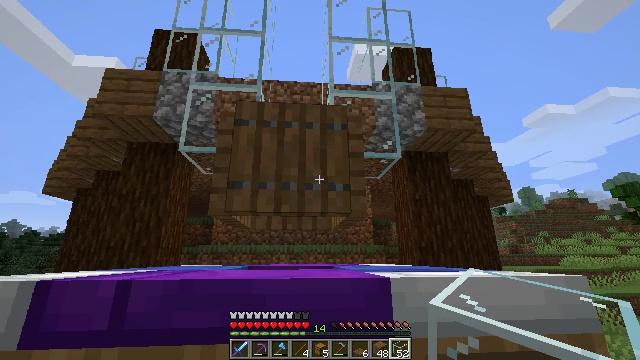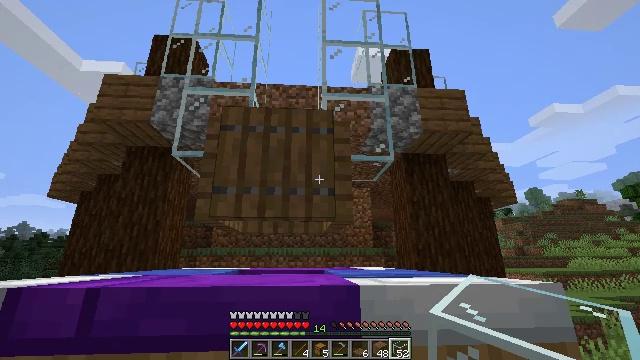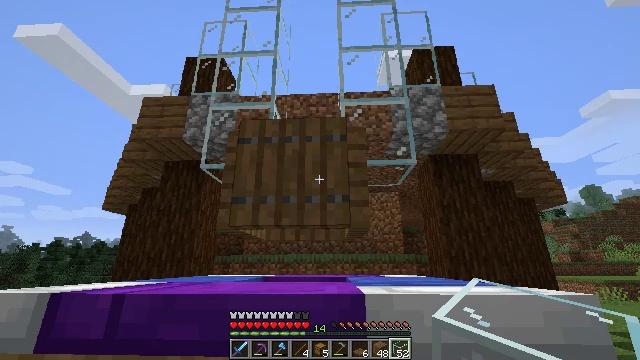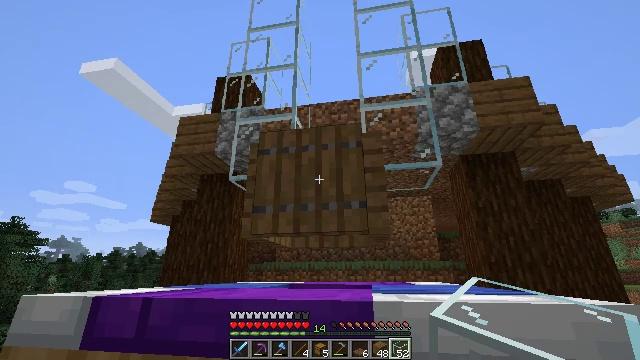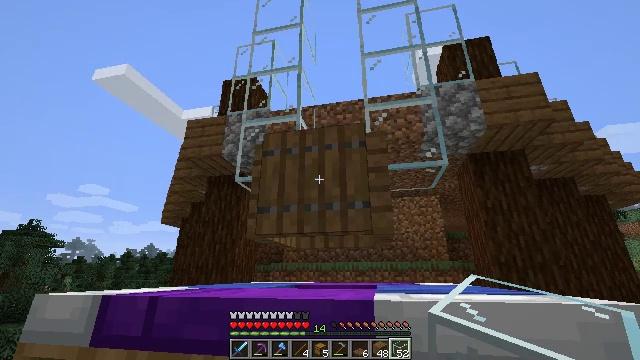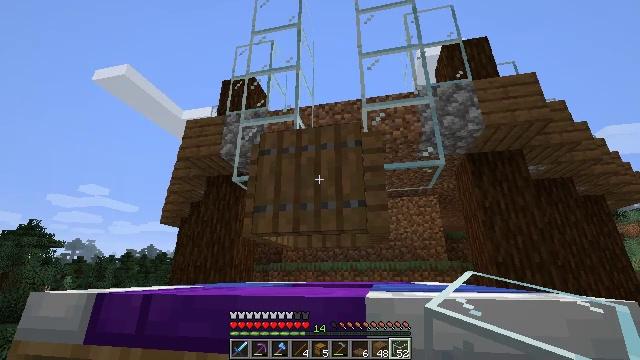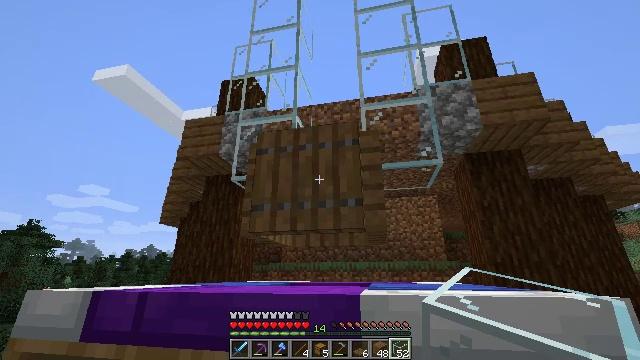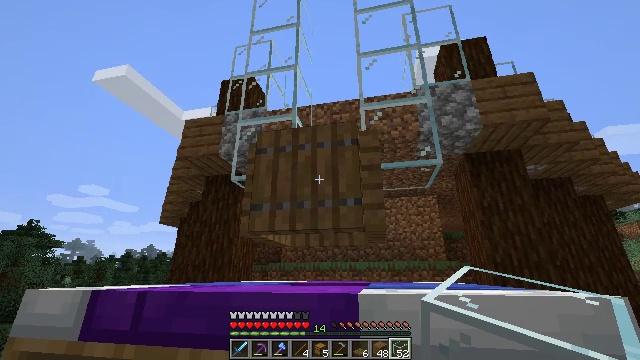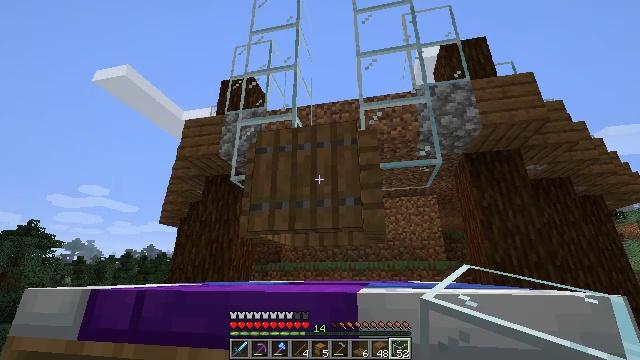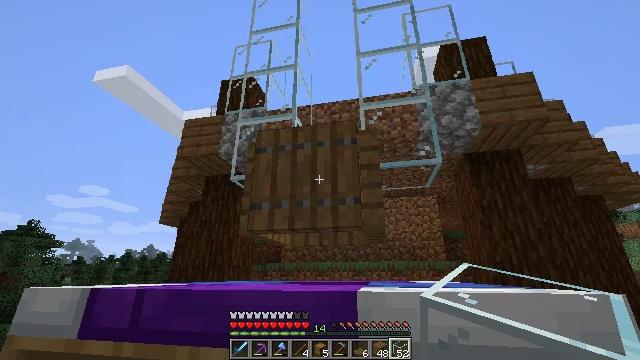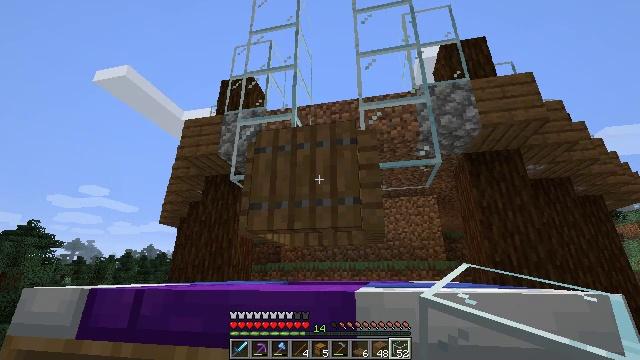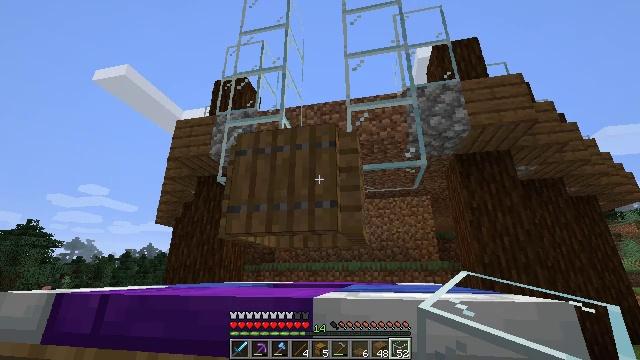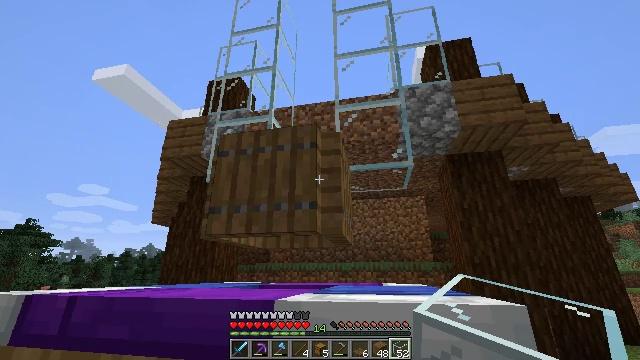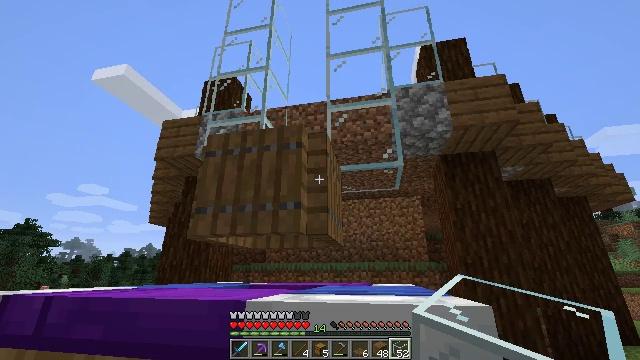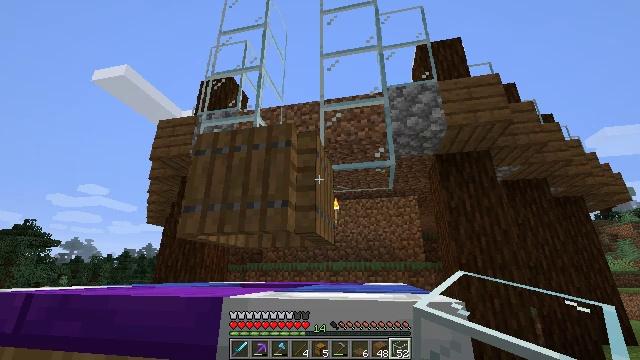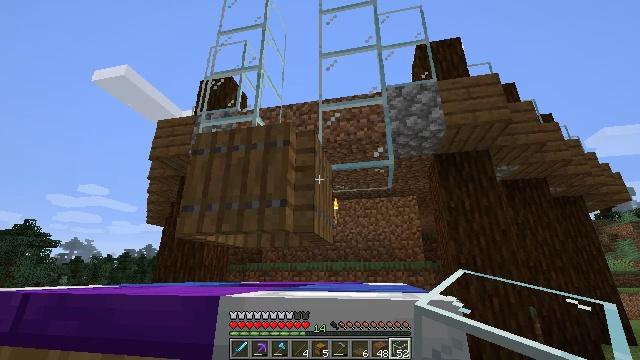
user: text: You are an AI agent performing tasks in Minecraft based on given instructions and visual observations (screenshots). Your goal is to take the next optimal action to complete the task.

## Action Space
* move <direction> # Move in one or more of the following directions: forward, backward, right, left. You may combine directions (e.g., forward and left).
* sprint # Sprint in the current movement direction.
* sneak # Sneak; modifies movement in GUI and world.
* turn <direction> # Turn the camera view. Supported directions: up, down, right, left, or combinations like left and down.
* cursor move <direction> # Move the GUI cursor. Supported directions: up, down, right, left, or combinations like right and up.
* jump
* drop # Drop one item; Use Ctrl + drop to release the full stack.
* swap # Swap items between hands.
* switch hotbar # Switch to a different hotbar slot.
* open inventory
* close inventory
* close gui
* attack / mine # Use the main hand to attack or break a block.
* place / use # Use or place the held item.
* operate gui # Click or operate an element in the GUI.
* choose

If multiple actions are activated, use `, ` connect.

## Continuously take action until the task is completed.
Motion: motion action
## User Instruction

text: Break the blue bed to move it.
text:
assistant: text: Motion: move right, turn left
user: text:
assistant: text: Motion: turn left and up
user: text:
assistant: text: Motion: turn left and up
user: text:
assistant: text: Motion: turn left
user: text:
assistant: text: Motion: no_op
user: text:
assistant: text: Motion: no_op
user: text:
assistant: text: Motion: no_op
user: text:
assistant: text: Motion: no_op
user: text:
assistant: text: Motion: no_op
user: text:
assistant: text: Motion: move right
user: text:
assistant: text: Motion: move right
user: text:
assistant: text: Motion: move right
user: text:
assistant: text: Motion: no_op
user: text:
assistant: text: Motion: no_op
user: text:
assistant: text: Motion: no_op
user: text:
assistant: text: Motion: no_op
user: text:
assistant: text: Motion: no_op
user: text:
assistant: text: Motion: no_op
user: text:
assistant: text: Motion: no_op
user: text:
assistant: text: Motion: no_op
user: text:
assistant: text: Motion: no_op
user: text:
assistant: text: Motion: no_op
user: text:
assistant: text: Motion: turn left and up
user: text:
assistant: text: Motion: turn left and up
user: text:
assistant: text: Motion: turn up
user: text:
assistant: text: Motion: no_op
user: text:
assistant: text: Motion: no_op
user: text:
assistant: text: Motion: no_op
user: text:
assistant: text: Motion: no_op
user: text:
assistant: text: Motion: no_op